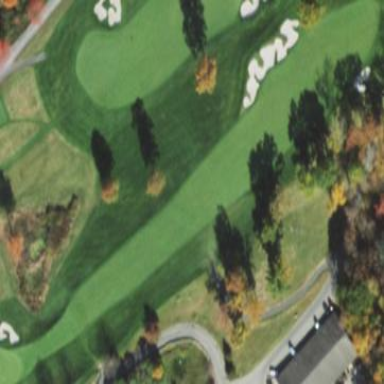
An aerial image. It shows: Golf fairway surrounded by grass.